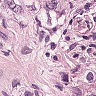
Metastatic tissue present: yes